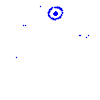
Particle: proton